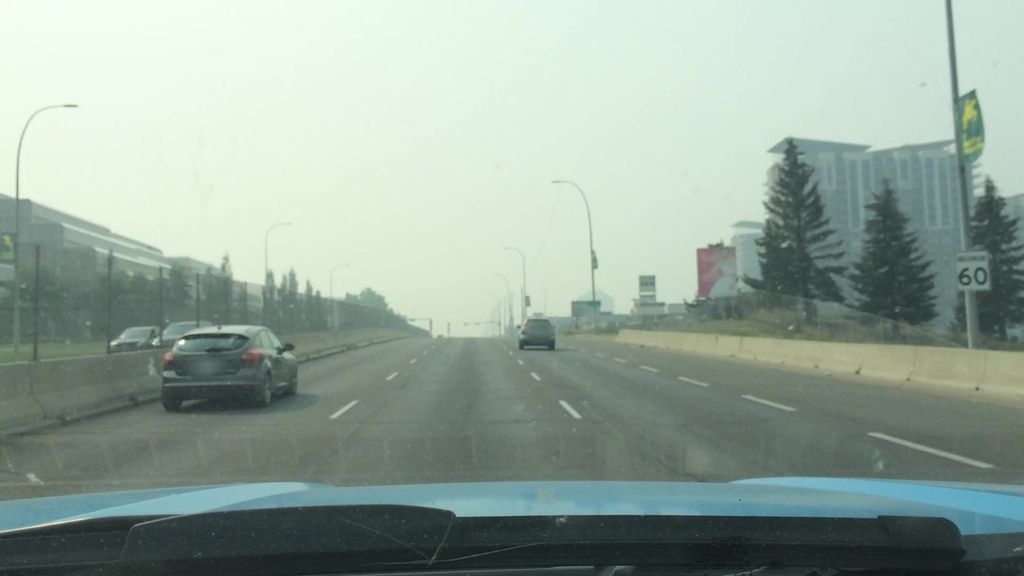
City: calgary